Question: Are there any mySQL frontends, like phpmyadmin, that has a graphical interface for joins?
I know you can run saved queries (which may include joins) in phpmyadmin, but I am looking for a user-friendly way of how other frontends are tackling the problem. I don't actually need a frontend, I just want to see how others are doing it.
If there are none are available, what would be a good way of approaching creating a join interface?
I am currently thinking, given a 'student' and 'enrollment' table (as a super simple example), such that
'''
student table
+---------------------------+
| id | name | number |
+------+--------+-----------+
| 2 | Joe | <PHONE> |
| 3 | Jim | 43243254 |
| 4 | Jack | 23145671 |
+------+--------+-----------+
'''
and..
'''
enrollment
+---------------------+------------+-----------+
| id | student_id | course_id | score |
+------+--------------+------------+-----------+
| 1 | 2 | ma001 | 86% |
| 2 | 2 | en001 | 46% |
| 3 | 3 | ma001 | 78% |
+------+--------------+------------+-----------+
'''
The interface could allow you to select a primary table, and the fields you want, then a secondary table, and the fields you want. And finally, a JOIN fieldset, where you choose the join type and the fields connecting it (see image).
The image is a mockup using firebug manipulating phpmyadmin to show what I mean (hopefully)

I realise this is kind of 2 questions, but highly linked to each other, but to summarise, does a front end like this exist? And if not, would the above approach work?
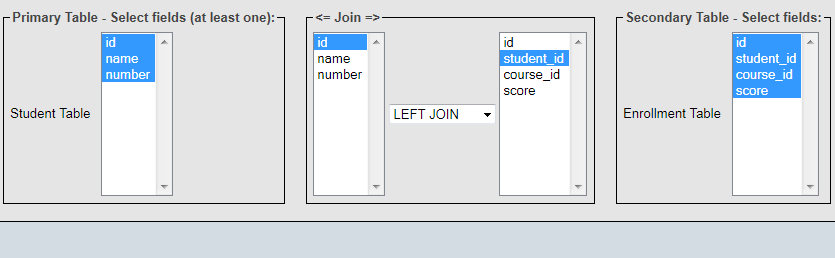
Answer: If you want to look at how others do it, play around with Microsoft Access a bit. e.g.